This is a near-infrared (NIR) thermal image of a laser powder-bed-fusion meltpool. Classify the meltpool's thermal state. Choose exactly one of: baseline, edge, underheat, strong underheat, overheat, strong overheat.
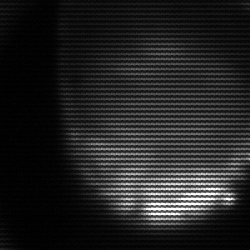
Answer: edge